Field crop: maize
Growth stage: 2
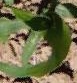
Species: maize